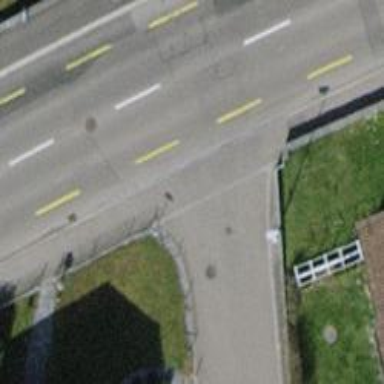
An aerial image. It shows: Smooth asphalt road in residential area.